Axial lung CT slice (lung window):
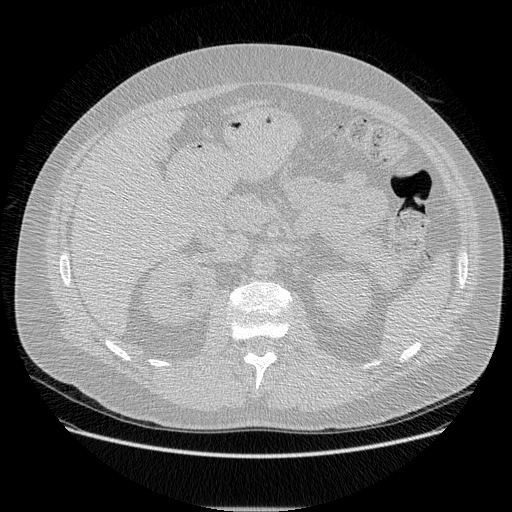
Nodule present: no